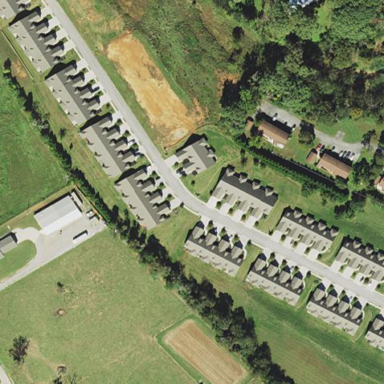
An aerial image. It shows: This residential area consists of single-family homes.